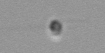
Label: nanoplankton_mix